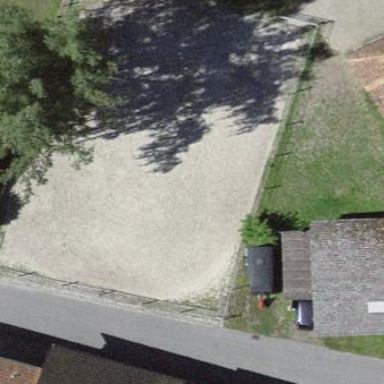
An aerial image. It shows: Equestrian pitch for leisure land use.